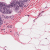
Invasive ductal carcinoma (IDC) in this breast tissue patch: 0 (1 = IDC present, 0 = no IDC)